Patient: sex F, age 54
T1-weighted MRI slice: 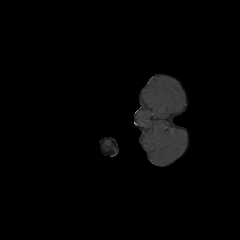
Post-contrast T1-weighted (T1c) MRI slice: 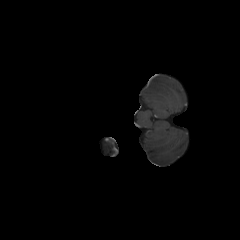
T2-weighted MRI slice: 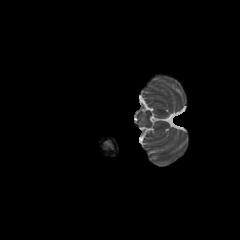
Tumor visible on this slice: no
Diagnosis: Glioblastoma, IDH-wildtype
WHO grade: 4